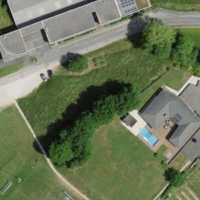
EUNIS habitat code: 55
Species observed at this site:
Phoenicurus phoenicurus
Himantoglossum hircinum